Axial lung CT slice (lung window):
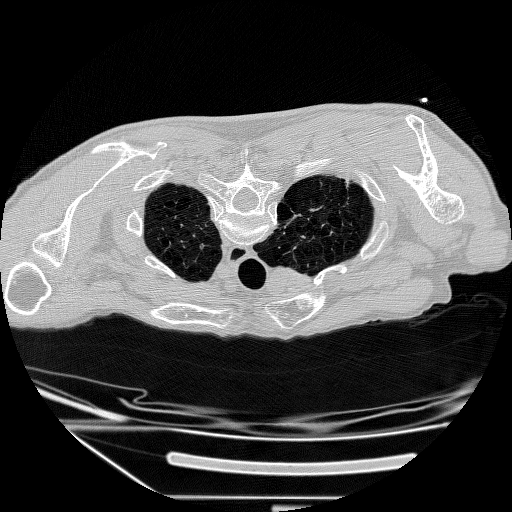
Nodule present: no